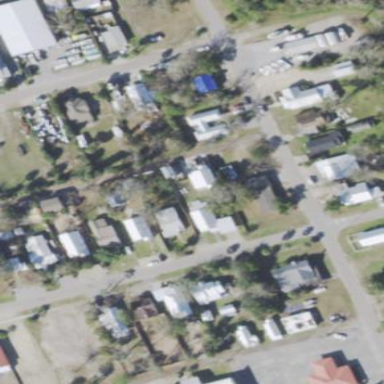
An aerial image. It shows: Single-family residential area.